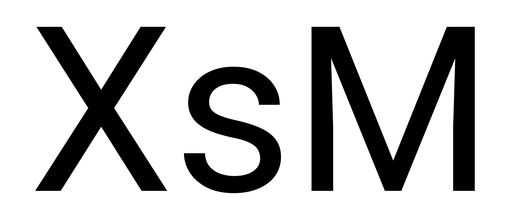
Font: Roboto_Regular